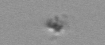
Label: detritus